Question: I want to play a video with multiple Resolutions using Shaka Player. Single video with multiple qualities.
I have checked all the api's of shaka player. But I don't know how to do it.
I should have a video tag and I have to pass a DASH video.
My output should be a video tag which plays the same video with multiple Qualities like (1080p, 720p, 480p)
I need like this

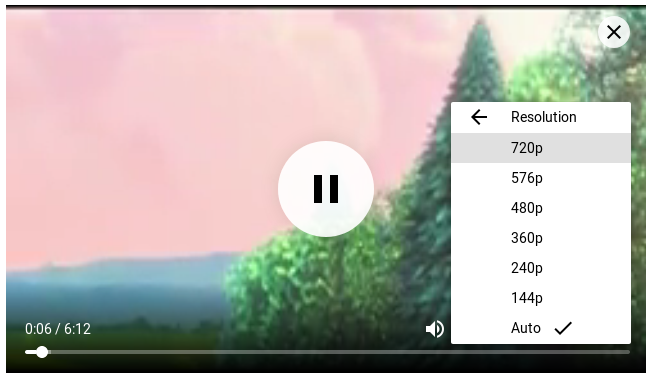
Answer: You can find the information on how to do this in the Shaka documentation:
<URL>
'''
const config = {
'overflowMenuButtons' : ['quality']
}
ui.configure(config);
'''